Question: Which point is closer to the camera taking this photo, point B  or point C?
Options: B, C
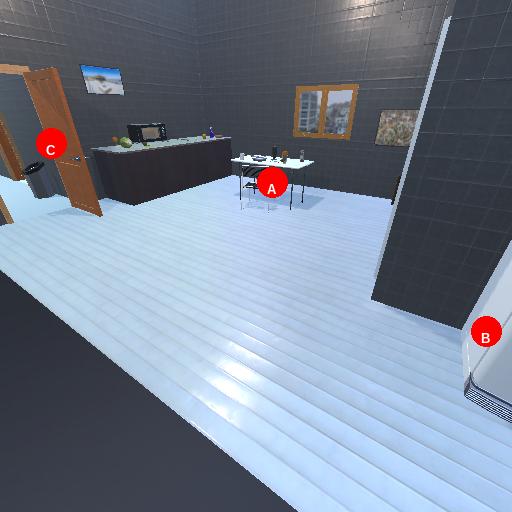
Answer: B